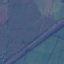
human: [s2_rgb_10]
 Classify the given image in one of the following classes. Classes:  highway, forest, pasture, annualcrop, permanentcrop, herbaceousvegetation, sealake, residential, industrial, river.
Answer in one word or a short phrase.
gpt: Highway